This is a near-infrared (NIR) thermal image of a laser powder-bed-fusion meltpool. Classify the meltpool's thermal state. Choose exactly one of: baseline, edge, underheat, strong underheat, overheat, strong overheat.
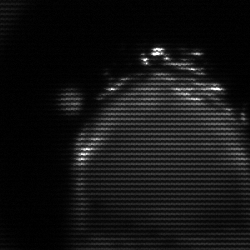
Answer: edge